Question: I'm working on a DDR Treeview menu for DotNetNuke to display only the selected Root items and its child node to be expanded. Here is what I'm trying to achieve.
(Left vertical menu)
Any advice please?

This is the xslt code and is currently displaying all root items.
'''
<?xml version="1.0" encoding="UTF-8"?>
<xsl:stylesheet version="1.0" xmlns:xsl="http://www.w3.org/1999/XSL/Transform">
<xsl:output method="html"/>
<xsl:param name="ControlID" />
<xsl:param name="Options" />
<xsl:template match="/*">
<xsl:apply-templates select="root" />
</xsl:template>
<xsl:template match="root">
<xsl:if test="node">
<ul class="treeview filetree" id="{$ControlID}">
<xsl:apply-templates select="node" />
</ul>
<script type="text/javascript">
jQuery(function($) {
$("#<xsl:value-of select="$ControlID" />").treeview(
<xsl:value-of select="$Options" disable-output-escaping="yes" />
);
});
</script>
</xsl:if>
</xsl:template>
<xsl:template match="node">
<li>
<xsl:if test="node and (@depth != 0 or @breadcrumb = 1)">
<xsl:attribute name="class">open</xsl:attribute>
</xsl:if>
<xsl:choose>
<xsl:when test="@enabled = 0">
<xsl:value-of select="@text" />
</xsl:when>
<xsl:otherwise>
<a href="{@url}">
<xsl:choose>
<xsl:when test="@selected=1">
<xsl:attribute name="class">selected breadcrumb</xsl:attribute>
</xsl:when>
<xsl:when test="@breadcrumb=1">
<xsl:attribute name="class">breadcrumb</xsl:attribute>
</xsl:when>
</xsl:choose>
<xsl:value-of select="@text" />
</a>
</xsl:otherwise>
</xsl:choose>
<xsl:if test="node">
<ul style="list-item-style:none">
<xsl:apply-templates select="node" />
</ul>
</xsl:if>
</li>
</xsl:template>
</xsl:stylesheet>
'''
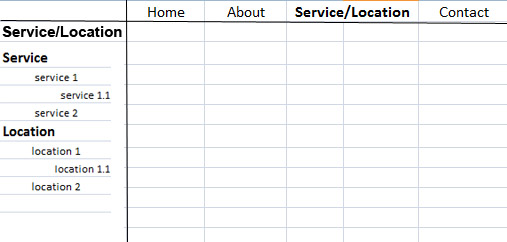
Answer: If you're only getting root items, you'll want to change the <URL> defined for the menu. I believe that the shorthand value 'RootChildren' will give you what you want.